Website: ulta-beauty
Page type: account-selection
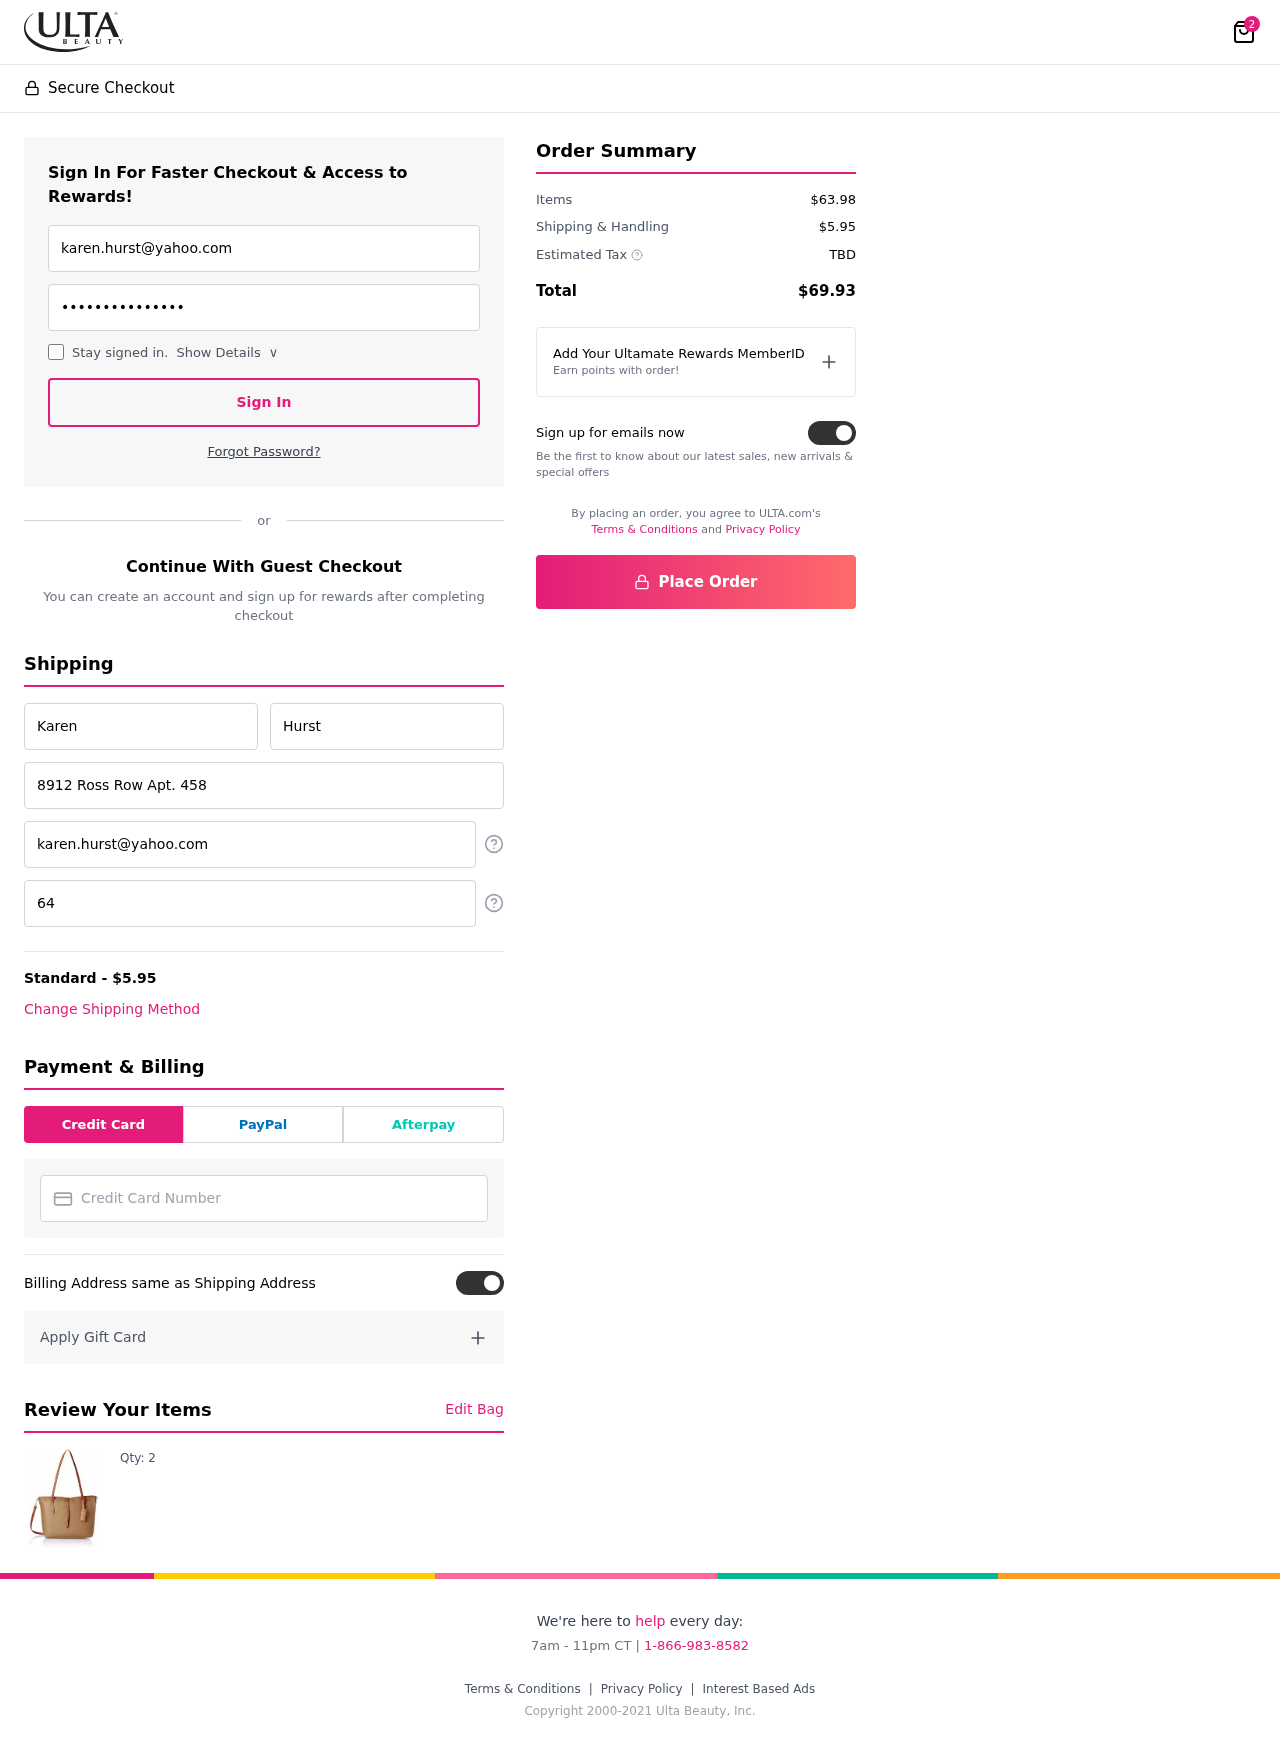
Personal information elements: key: PII_CARD_NUMBER
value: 6513 4046 8331 8761
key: PII_EMAIL
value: karen.hurst@yahoo.com
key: PII_EMAIL2
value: karen.hurst@yahoo.com
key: PII_FIRSTNAME
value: Karen
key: PII_LASTNAME
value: Hurst
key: PII_PHONE
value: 6474668357
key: PII_STREET
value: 8912 Ross Row Apt. 458
Product elements: key: PRODUCT1_QUANTITY
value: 2
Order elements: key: ORDER_NUM_ITEMS
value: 2
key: ORDER_SHIPPING_COST
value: $5.95
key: ORDER_SUBTOTAL
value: $63.98
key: ORDER_TAX
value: TBD
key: ORDER_TOTAL
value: $69.93